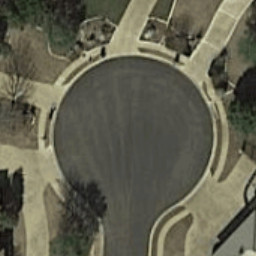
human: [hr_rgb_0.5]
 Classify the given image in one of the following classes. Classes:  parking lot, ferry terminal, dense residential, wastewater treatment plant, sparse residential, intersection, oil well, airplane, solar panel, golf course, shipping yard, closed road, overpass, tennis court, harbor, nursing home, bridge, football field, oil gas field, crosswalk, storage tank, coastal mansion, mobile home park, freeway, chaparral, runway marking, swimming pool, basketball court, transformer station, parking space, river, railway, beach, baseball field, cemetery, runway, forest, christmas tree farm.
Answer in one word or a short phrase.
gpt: closed road